Interaction volume radius: 10 \u00c5
Interaction volume height: 20 \u00c5
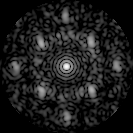
Disorder parameter: 0.5188